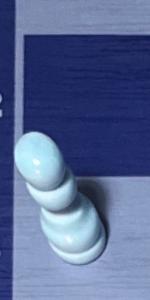
Label: Pawn_White